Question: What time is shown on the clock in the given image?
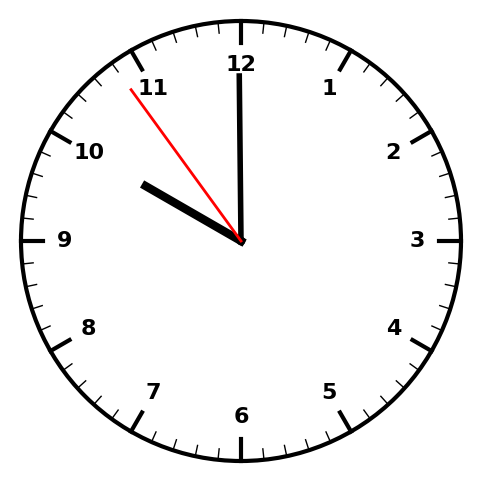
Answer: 09:59:54